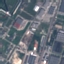
Land use / land cover: Industrial